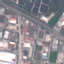
Land use / land cover: Industrial